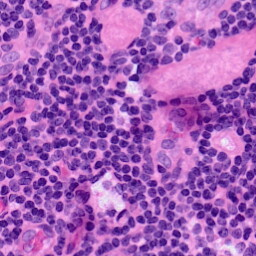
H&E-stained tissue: LymphNode